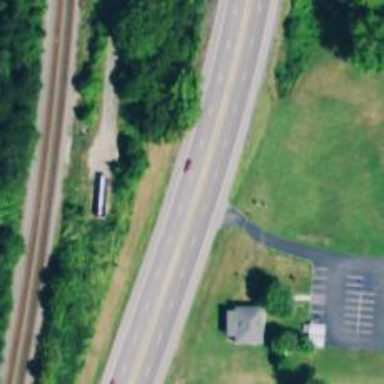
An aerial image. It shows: Trunk highway.